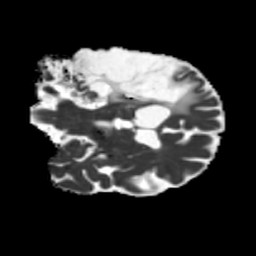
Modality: MD
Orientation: coronal
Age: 51
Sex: male
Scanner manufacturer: siemens
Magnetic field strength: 3 T
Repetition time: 5.25 s
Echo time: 0.08 s